Question: I am getting JSON data from a webservice and try to store that in Core Data with Magical Record. I read the great post (and only documentation?) "<URL>" by Saul Mora but I still do not really understand what I need to do to get all data in my entities.
Here is the JSON the web service returns:
'''
{
"ApiVersion": 4,
"AvailableFileSystemLibraries": [
{
"Id": 10,
"Name": "Movie Shares",
"Version": "0.5.4.0"
},
{
"Id": 11,
"Name": "Picture Shares",
"Version": "0.5.4.0"
},
{
"Id": 5,
"Name": "Shares",
"Version": "0.5.4.0"
},
{
"Id": 9,
"Name": "Music Shares",
"Version": "0.5.4.0"
}
],
"AvailableMovieLibraries": [
{
"Id": 3,
"Name": "Moving Pictures",
"Version": "0.5.4.0"
},
{
"Id": 7,
"Name": "MyVideo",
"Version": "0.5.4.0"
}
],
"AvailableMusicLibraries": [
{
"Id": 4,
"Name": "MyMusic",
"Version": "0.5.4.0"
}
],
"AvailablePictureLibraries": [
{
"Id": 8,
"Name": "Picture Shares",
"Version": "0.5.4.0"
}
],
"AvailableTvShowLibraries": [
{
"Id": 6,
"Name": "MP-TVSeries",
"Version": "0.5.4.0"
}
],
"DefaultFileSystemLibrary": 5,
"DefaultMovieLibrary": 3,
"DefaultMusicLibrary": 4,
"DefaultPictureLibrary": 0,
"DefaultTvShowLibrary": 6,
"ServiceVersion": "0.5.4"
}
'''
The entities I want to store that data in look like this:

There is also a 'Server' entity with a 1:1 relationship to 'ServerInfo'.
What I want to do:
- - 'BackendLibrary''ServerInfo'- 'type'- 'defaultLibrary''DefaultXYLibrary'- 'providerId'
Is this possible with Magical Record? I guess I need to implement some of the import hooks and set some user info keys, but everything I read doesn't really tell me where to set what user info key or implement which method where and how.
I hope this made sense and that you can give me some hints :) Thanks!
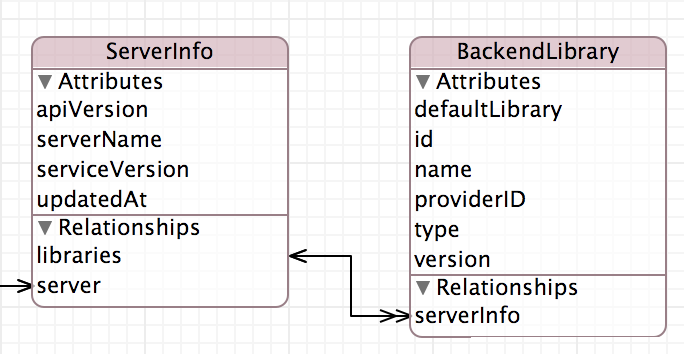
Answer: The structure of this data is quite a bit different from your Core Data model. What you'll most likely have to do is iterate a bit on the dictionary. That is, there are various collections of library data, eg. FileSystemLibraries, AvailableMovieLibraries, etc. You'll have to get the array out of those keys, and then map your entities as I described in the article. In order to launch the process, you'll have to call
'''
[BackendLibrary importFromArray:arrayFromDownloadedDictionary];
'''
where the arrayFromDownloadedDictionary is each array in the example dictionary you've posted. Once you give the array to MagicalRecord, and provided the proper field mapping, MagicalRecord will then import and create all the entities for you at that point.
Make sure you map "Id" to BackendLibary.id, "Name" to BackendLibrary.name, and "Version" to BackendLibrary.version